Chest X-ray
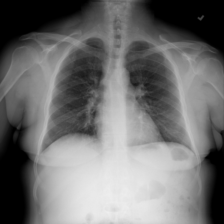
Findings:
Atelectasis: negative
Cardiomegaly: negative
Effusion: negative
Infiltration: positive
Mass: negative
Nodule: negative
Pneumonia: negative
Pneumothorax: negative
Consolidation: negative
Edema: negative
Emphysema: negative
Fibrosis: negative
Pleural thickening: negative
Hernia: negative